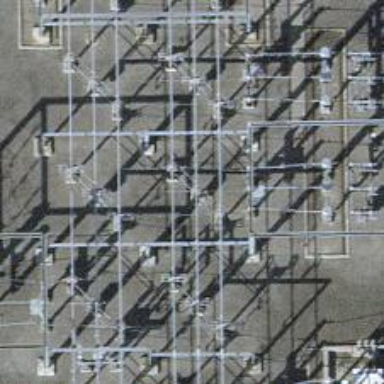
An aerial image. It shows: Power line with three cables in bay configuration.